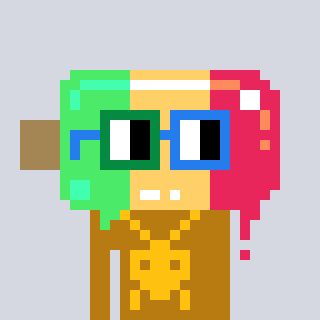
a pixel art character with square green and blue glasses, a icepop-shaped head and a gold-colored body on a cool background